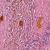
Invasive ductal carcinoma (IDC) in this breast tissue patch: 0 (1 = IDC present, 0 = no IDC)